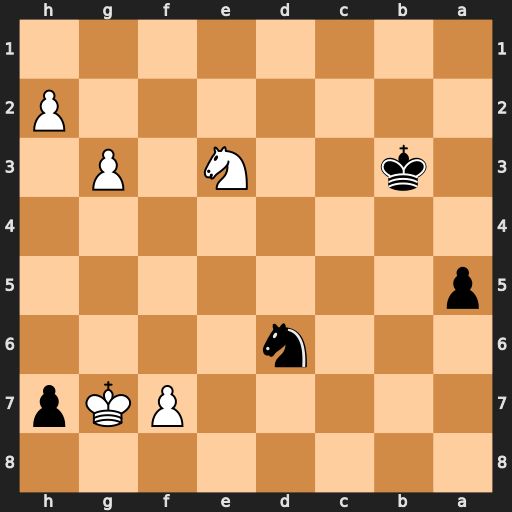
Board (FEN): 8/5PKp/3n4/p7/8/1k2N1P1/7P/8
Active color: b
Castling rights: -
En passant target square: -
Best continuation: Nxf7 Kxf7 a4 Nd5 a3